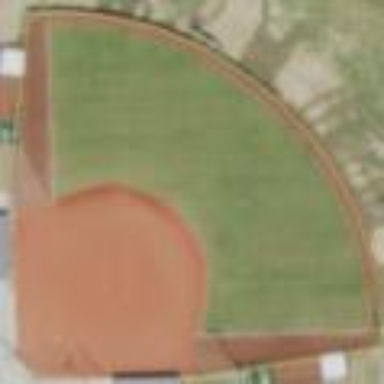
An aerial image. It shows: Softball pitch for leisure land activities.